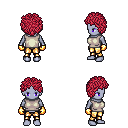
a pixel art fantasy rpg character, female body template, dark elf, purple skin, white sleeveless shirt, gold greaves, ruby red curly afro hairstyle, gold gloves, four views (front, back, left, right), 2x2 character sprite sheet, small pixel art, hard edges, no anti-aliasing